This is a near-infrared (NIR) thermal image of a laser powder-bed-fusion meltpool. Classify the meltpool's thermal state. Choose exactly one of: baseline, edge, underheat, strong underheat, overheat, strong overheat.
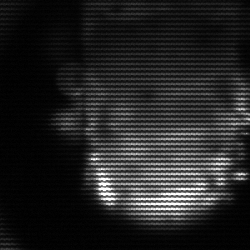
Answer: baseline